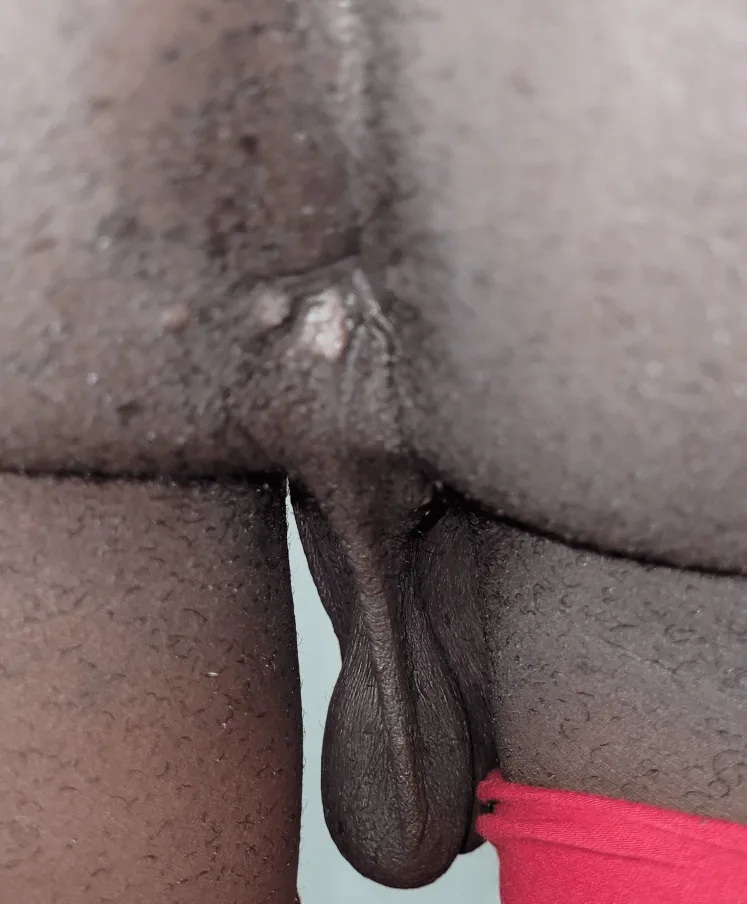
Perianal ulcers found in patient two.
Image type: medical_photograph (skin_photograph)